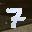
Label: 7